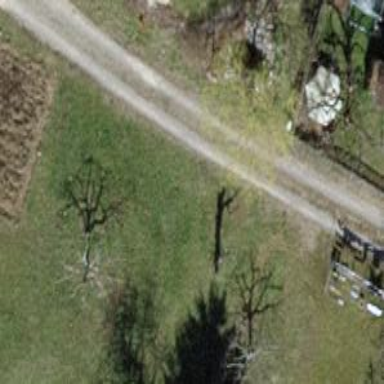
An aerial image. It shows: Cobblestone track.